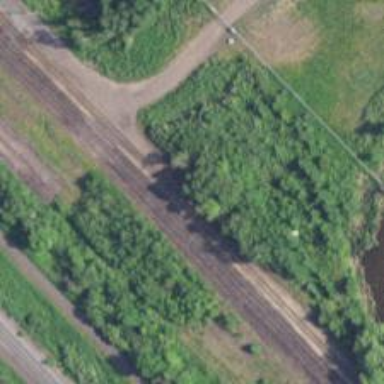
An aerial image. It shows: Disused railway spur service.